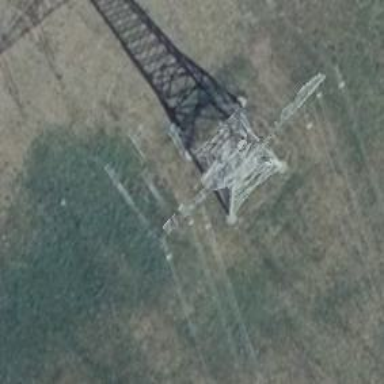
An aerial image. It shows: Power line with three cables.